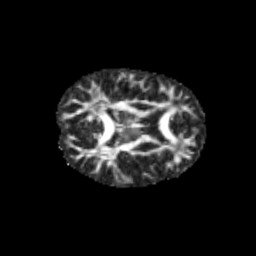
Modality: FA
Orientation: axial
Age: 11
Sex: female
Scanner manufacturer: siemens
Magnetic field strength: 3 T
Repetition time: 3.8 s
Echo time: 0.07 s